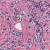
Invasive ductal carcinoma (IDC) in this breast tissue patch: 1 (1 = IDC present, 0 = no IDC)